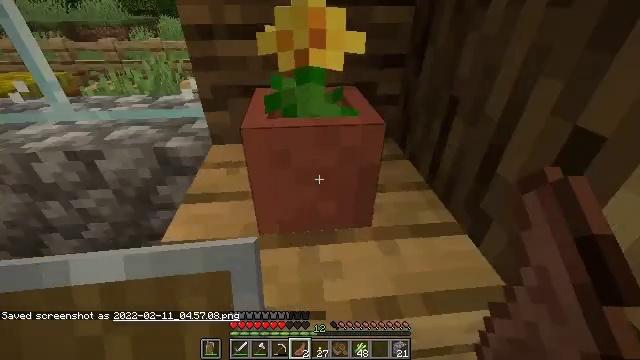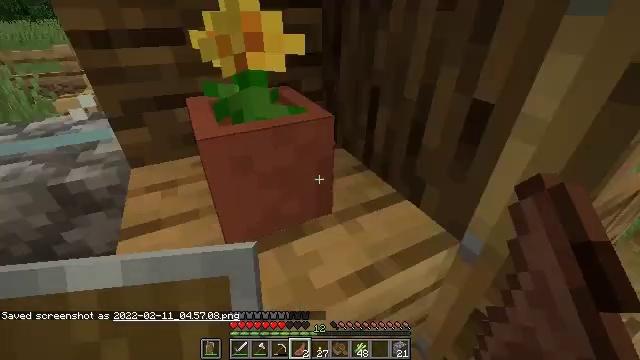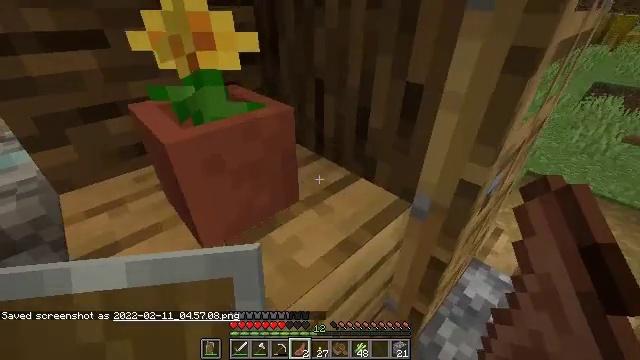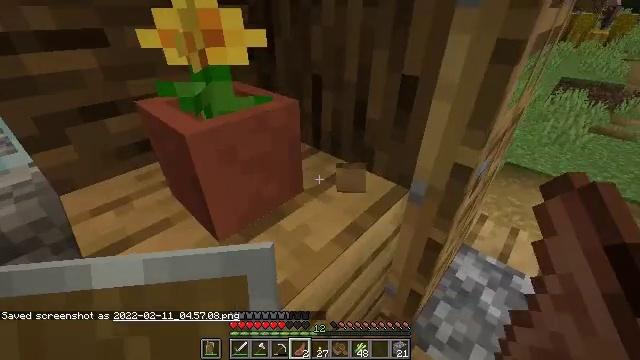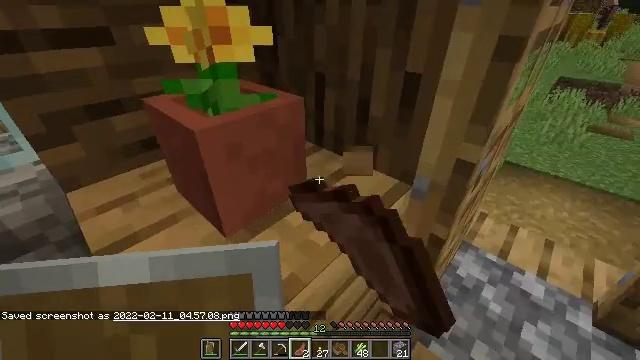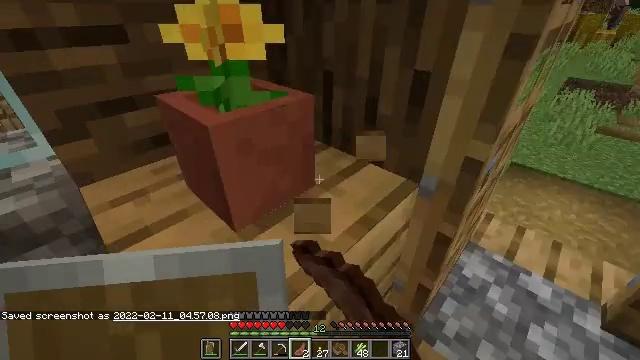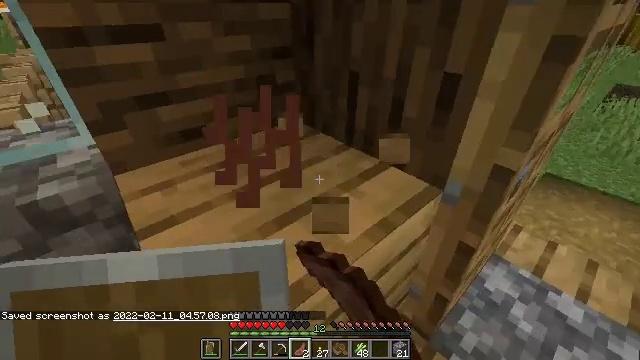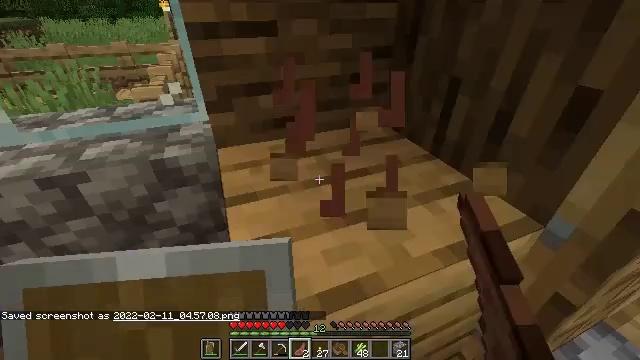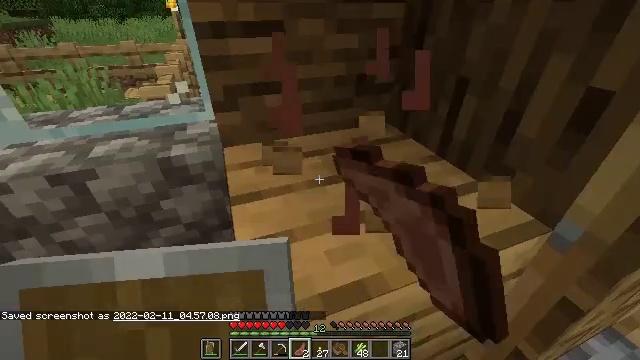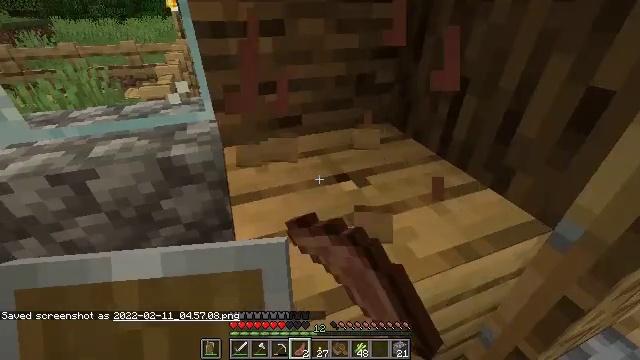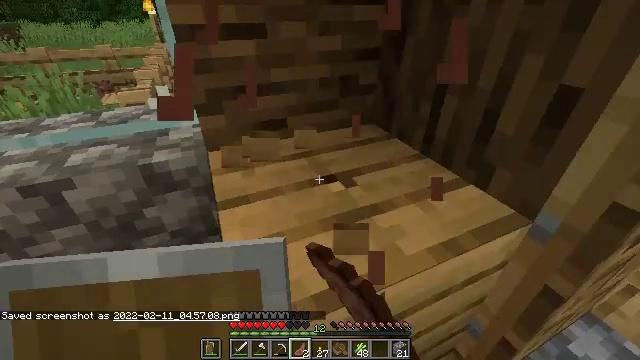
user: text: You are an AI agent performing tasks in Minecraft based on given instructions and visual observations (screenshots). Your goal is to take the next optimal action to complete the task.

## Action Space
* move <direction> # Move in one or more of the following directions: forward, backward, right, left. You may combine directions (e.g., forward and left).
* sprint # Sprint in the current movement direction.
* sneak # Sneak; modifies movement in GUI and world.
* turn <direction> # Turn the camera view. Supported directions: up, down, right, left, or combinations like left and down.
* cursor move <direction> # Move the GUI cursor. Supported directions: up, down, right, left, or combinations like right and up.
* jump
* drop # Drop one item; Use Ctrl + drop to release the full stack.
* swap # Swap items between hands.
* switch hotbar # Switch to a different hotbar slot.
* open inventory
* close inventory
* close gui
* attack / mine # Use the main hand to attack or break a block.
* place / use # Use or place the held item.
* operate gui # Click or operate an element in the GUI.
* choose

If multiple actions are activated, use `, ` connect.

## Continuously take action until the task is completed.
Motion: motion action
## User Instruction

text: Retrieve the potted dandelion.
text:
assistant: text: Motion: move forward and move left, turn right
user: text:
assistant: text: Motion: turn right
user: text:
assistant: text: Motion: turn right, attack / mine
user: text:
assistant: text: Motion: attack / mine
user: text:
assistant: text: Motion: turn left, attack / mine
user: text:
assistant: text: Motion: turn left, attack / mine
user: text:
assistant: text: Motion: turn left, attack / mine
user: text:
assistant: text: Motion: turn left, attack / mine
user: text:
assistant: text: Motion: attack / mine
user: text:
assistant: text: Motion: turn right, attack / mine
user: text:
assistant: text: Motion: attack / mine